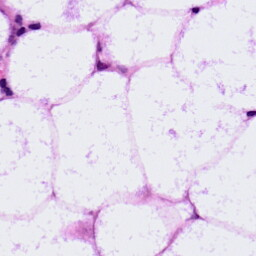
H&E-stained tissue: LymphNode